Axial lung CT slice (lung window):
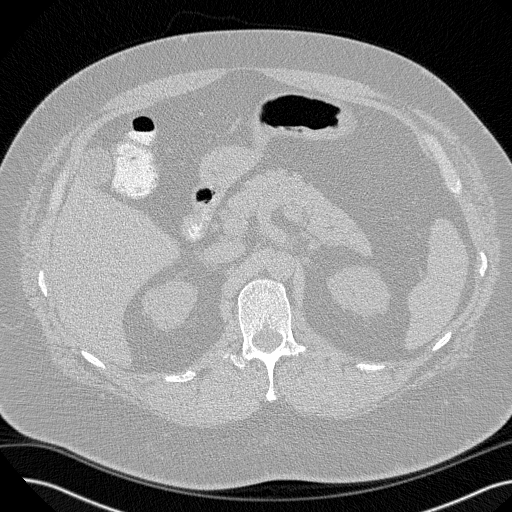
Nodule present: no